Aerial crown-view tile of a tropical tree (Barro Colorado Island, Panama), acquired 20240716:
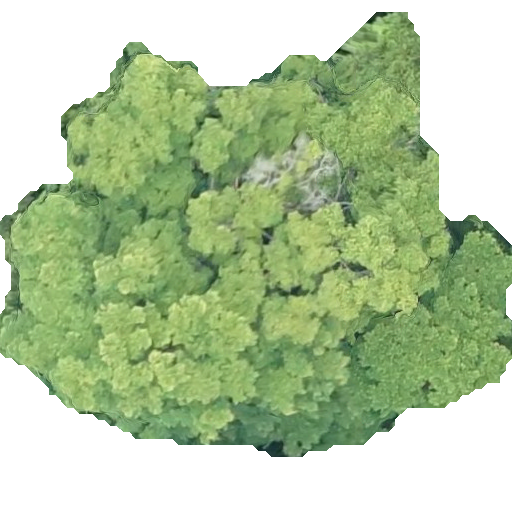
Species: Guapira myrtiflora
GBIF accepted scientific name: Guapira myrtiflora
Crown area: 250.971 m²